【题型】解答题　【知识点】解析几何　【难度】medium
已知斜率为 \(k\) 的直线 \(l\) 经过抛物线 \(C: y^2 = 4x\) 的焦点 \(F\)，且与抛物线 \(C\) 交于不同的两点 \(A(x_1,y_1), B(x_2,y_2)\)，记点 \(M\) 的坐标为 \((5,0)\)。

(1) 若点 \(A\) 和 \(B\) 到抛物线准线的距离分别为 \(\frac{3}{2}\) 和 \(3\)，求 \(|AB|\)；

(2) 若斜率 \(k=1\)，求 \(\triangle AMB\) 的面积；

(3) 若 \(\triangle AMB\) 是等腰三角形且 \(|MA|=|MB|\)，求实数 \(k\)。

\vspace{1em}
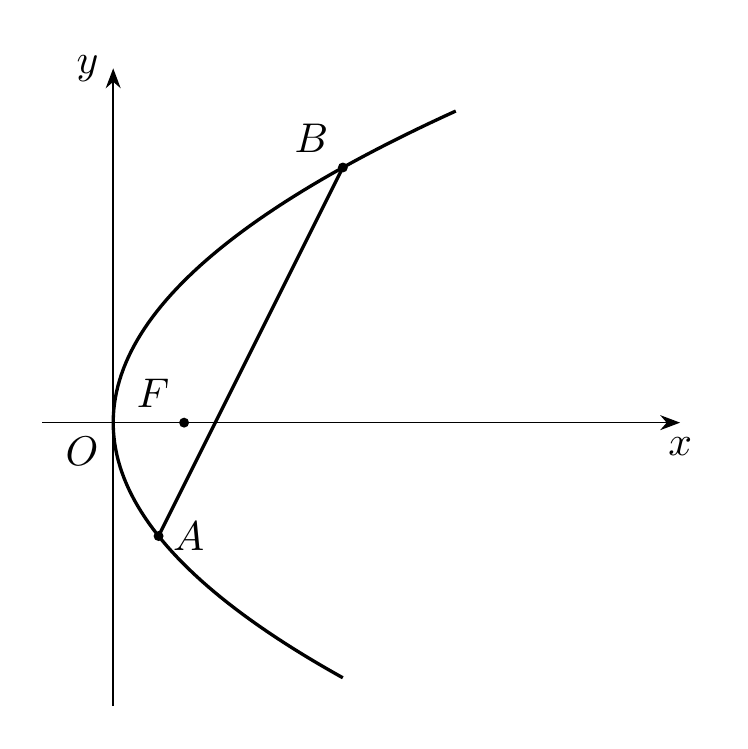
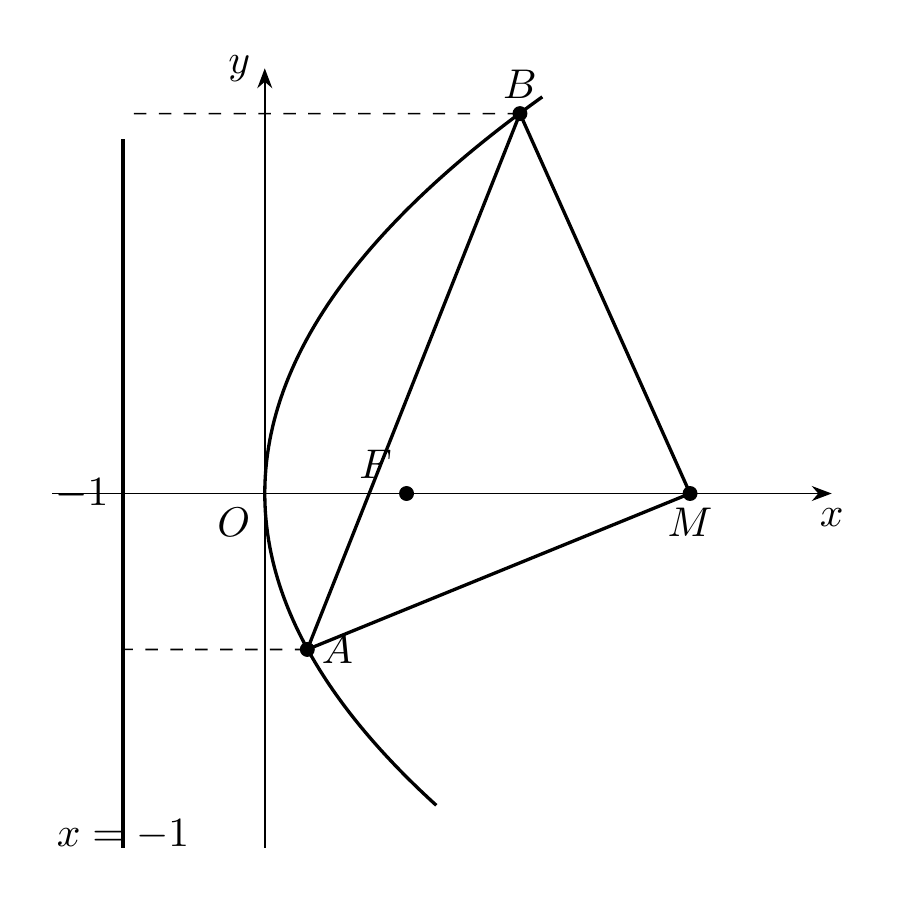
【解答】
【答案】
(1) \(|AB| = \frac{9}{2}\)

(2) \(8\sqrt{2}\)

(3) \(1\) 或 \(-1\)

\vspace{1em}

【知识点】直线与抛物线交点相关问题、抛物线中的三角形或四边形面积问题、抛物线定义的理解

\vspace{1em}

【分析】
(1) 由抛物线的定义求解即可；

(2) 由抛物线焦点弦的弦长和点到直线距离求解即可；

(3) 将抛物线方程与直线方程联立，用 \(k\) 表示出 \(AB\) 中点 \(N\) 的坐标，使 \(MN \perp AB\) 即可。

\vspace{1em}

【详解】
(1) 抛物线 \(C: y^2 = 4x\) 的焦点为 \(F(1,0)\)，准线方程为 \(x=-1\)。

由抛物线的定义，若点 \(A\) 和 \(B\) 到准线的距离分别为 \(\frac{3}{2}\) 和 \(3\)，则 \(|AF| = \frac{3}{2}\)，\(|BF| = 3\)，
\[
\therefore |AB| = |AF| + |BF| = \frac{3}{2} + 3 = \frac{9}{2}.
\]

\vspace{1em}

(2) 若斜率 \(k=1\)，则直线 \(l\) 的方程为 \(y = x - 1\)，
由
\[
\begin{cases}
y = x - 1 \\
y^2 = 4x
\end{cases}
\]
消去 \(y\)，整理得 \(x^2 - 6x + 1 = 0\)，\(\Delta = 36 - 4 = 32 > 0\)，
\(\because A(x_1,y_1), B(x_2,y_2)\)，\(\therefore x_1 + x_2 = 6\)，\(x_1x_2 = 1\)，

由抛物线的定义，\(|AB| = |AF| + |BF| = x_1 + x_2 + 2 = 6 + 2 = 8\)。

\(M(5,0)\) 到直线 \(l: y = x - 1\) 即 \(x - y - 1 = 0\) 的距离为 \(d = \frac{|5 - 0 - 1|}{\sqrt{1^2 + (-1)^2}} = 2\sqrt{2}\)，
\[
\therefore \triangle AMB \text{ 的面积 } S_{\triangle AMB} = \frac{1}{2}|AB|d = \frac{1}{2} \times 8 \times 2\sqrt{2} = 8\sqrt{2}.
\]

\vspace{1em}

(3) 直线 \(l\) 的方程为 \(y = k(x - 1)\)，（易知 \(k \neq 0\)）

由
\[
\begin{cases}
y = k(x - 1) \\
y^2 = 4x
\end{cases}
\]
消去 \(y\)，整理得 \(k^2x^2 - (2k^2 + 4)x + k^2 = 0\)，\(\Delta = (2k^2 + 4)^2 - 4k^4 = 16(k^2 + 1) > 0\)，
\(\because A(x_1,y_1), B(x_2,y_2)\)，\(\therefore x_1 + x_2 = 2 + \frac{4}{k^2}\)，\(x_1x_2 = 1\)，
\[
\therefore AB \text{ 中点 } N\left( \frac{x_1 + x_2}{2}, \frac{y_1 + y_2}{2} \right),
\]
其中 \(\frac{x_1 + x_2}{2} = 1 + \frac{2}{k^2}\)，\(\frac{y_1 + y_2}{2} = \frac{k(x_1 + x_2) - 2k}{2} = \frac{2}{k}\)，\(\therefore N\left( 1 + \frac{2}{k^2}, \frac{2}{k} \right)\)，

\(\because \triangle AMB\) 是等腰三角形且 \(|MA| = |MB|\)，\(\therefore MN \perp AB\)，
\[
\therefore k_{MN} \cdot k_{AB} = \frac{\frac{2}{k}}{1 + \frac{2}{k^2} - 5} \times k = -1, \text{ 解得 } k = \pm 1.
\]
\[
\therefore \text{ 实数 } k \text{ 的值为 } 1 \text{ 或 } -1.
\]
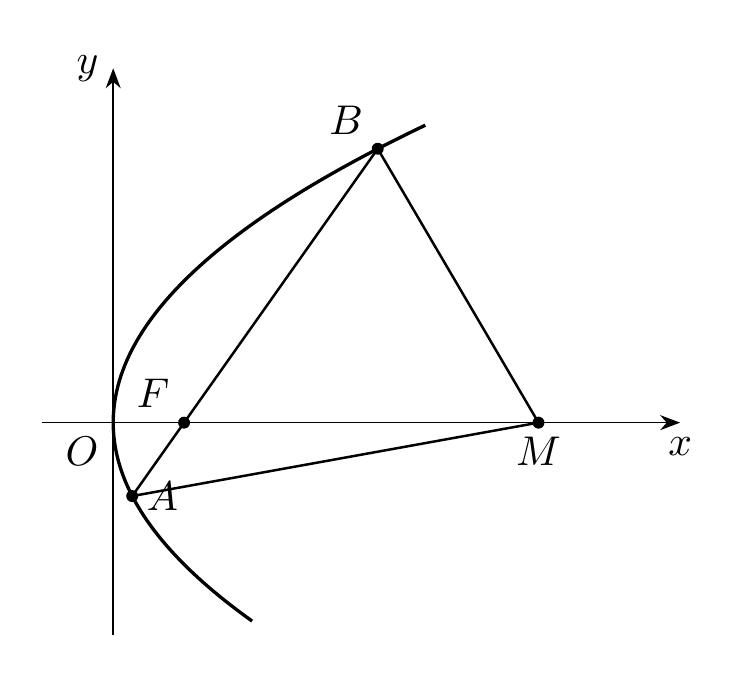
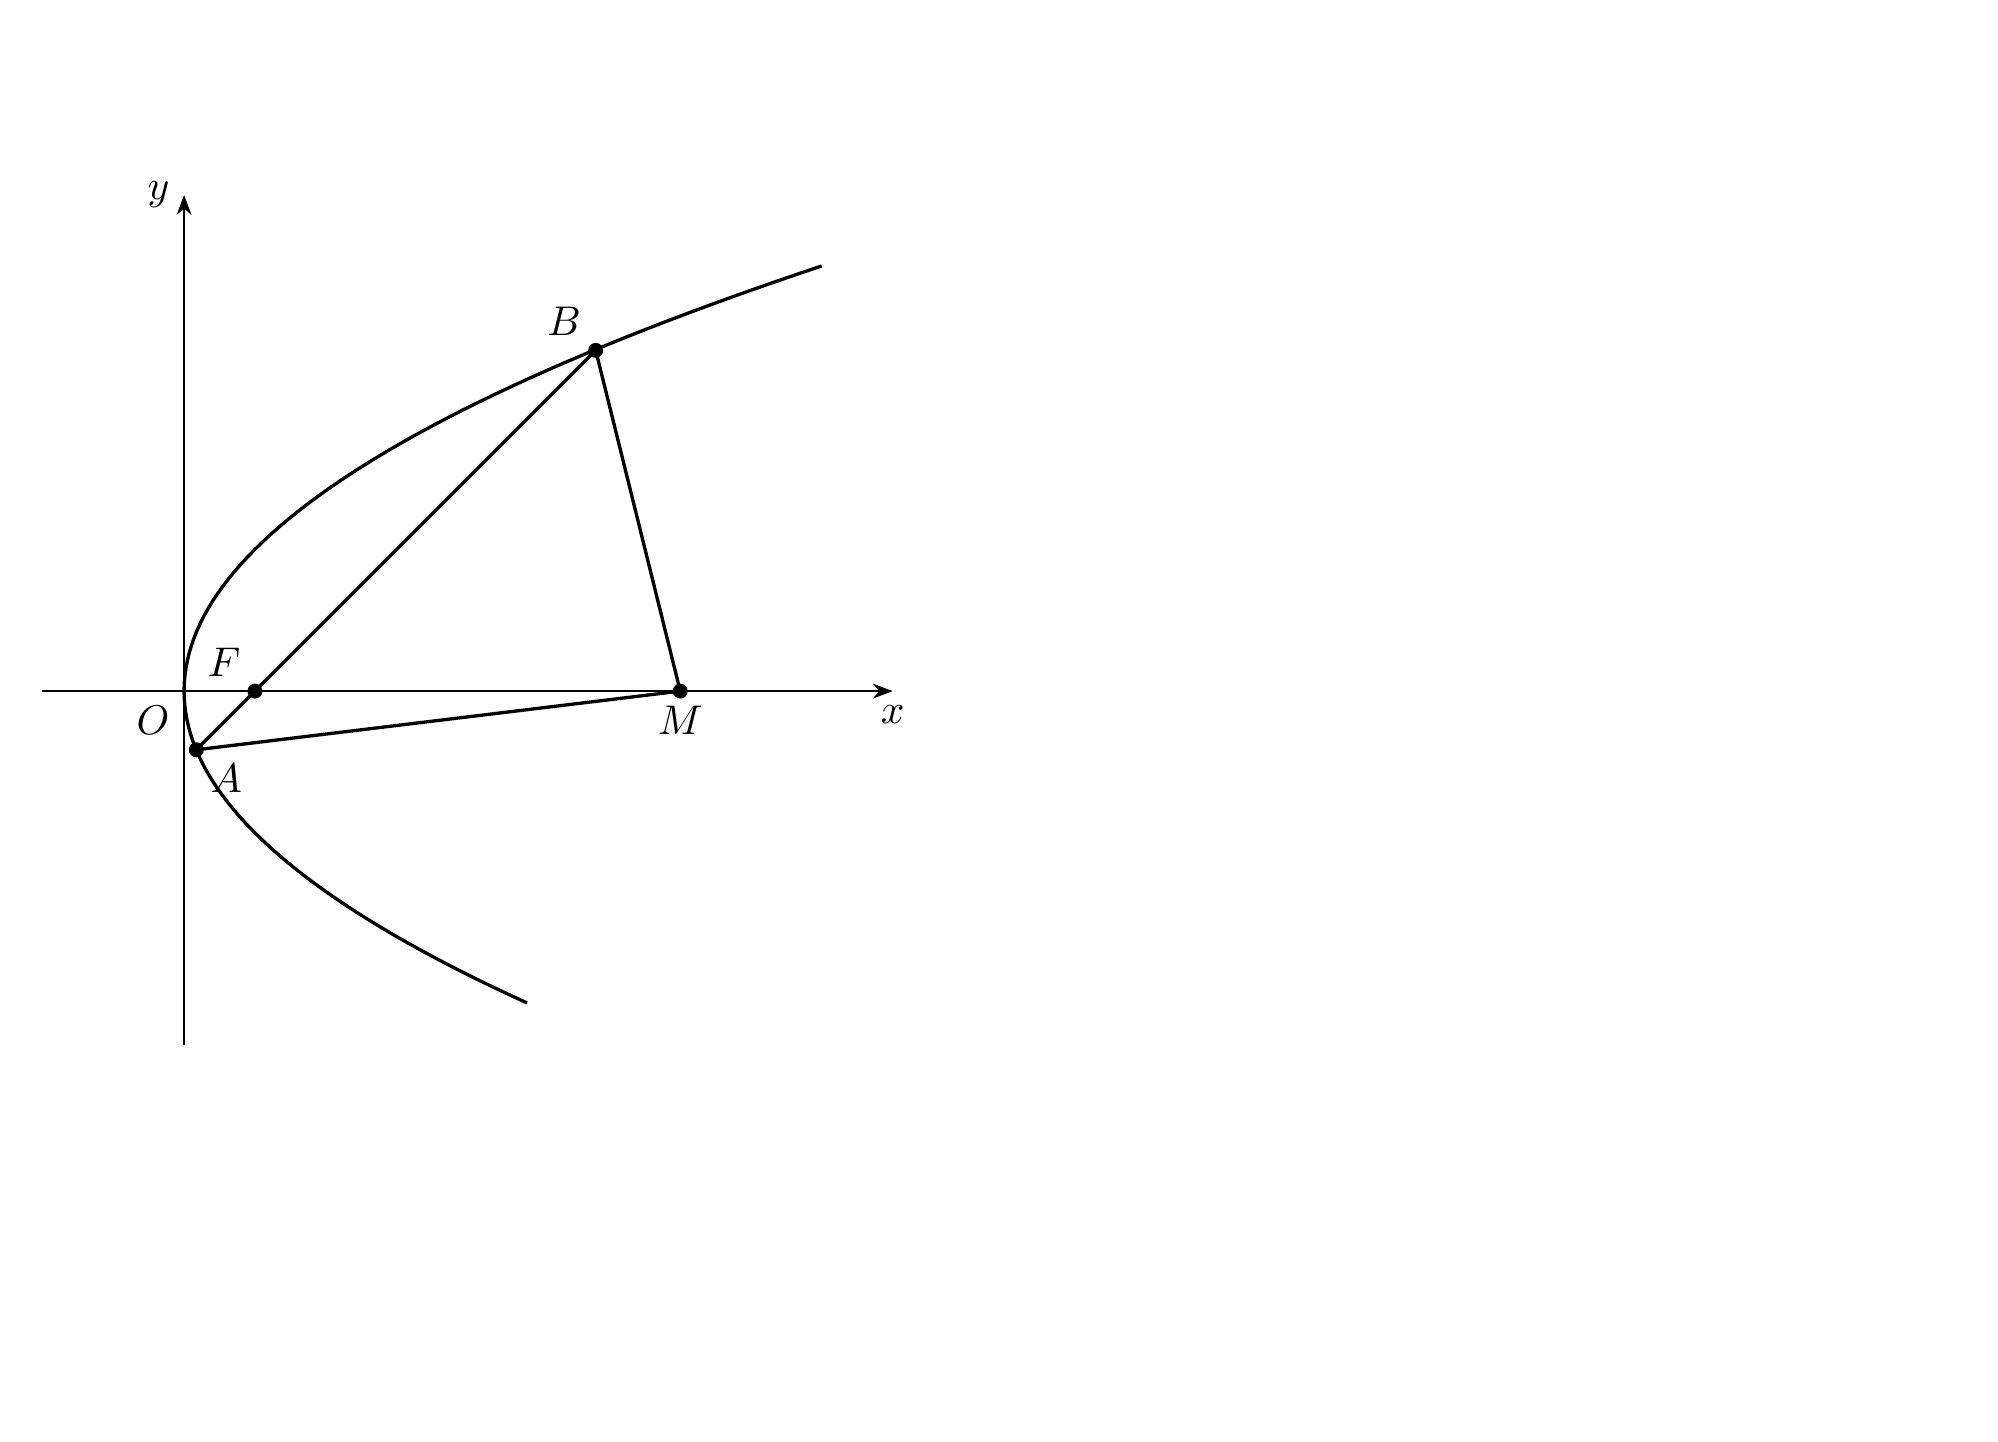
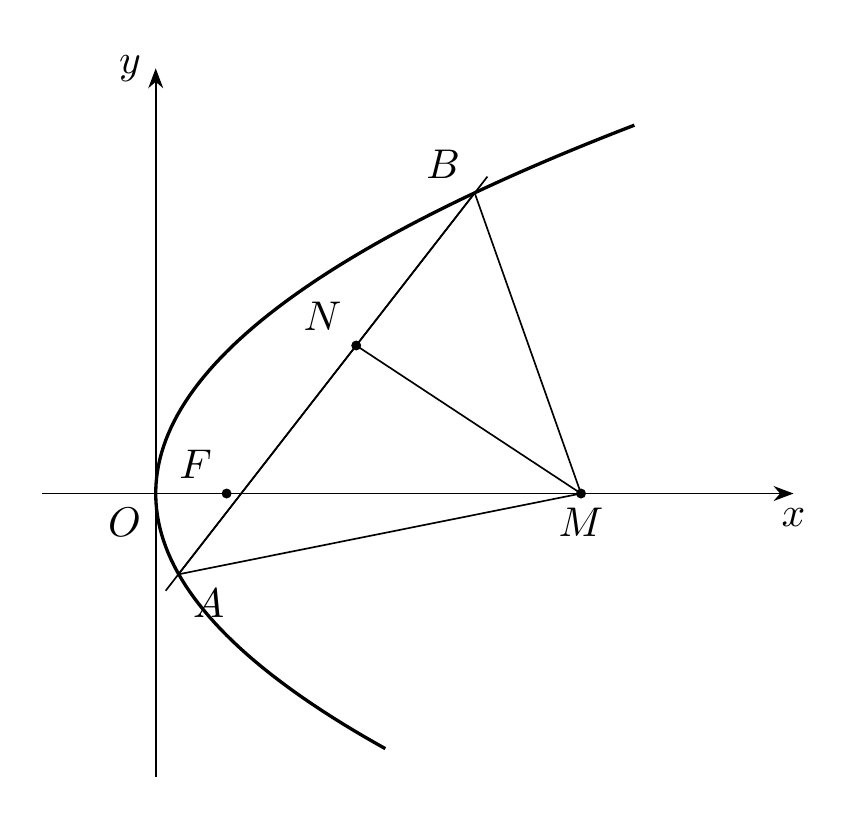